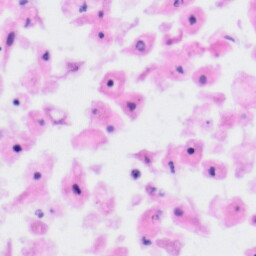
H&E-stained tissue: Tonsil